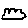
Label: cloud